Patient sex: F
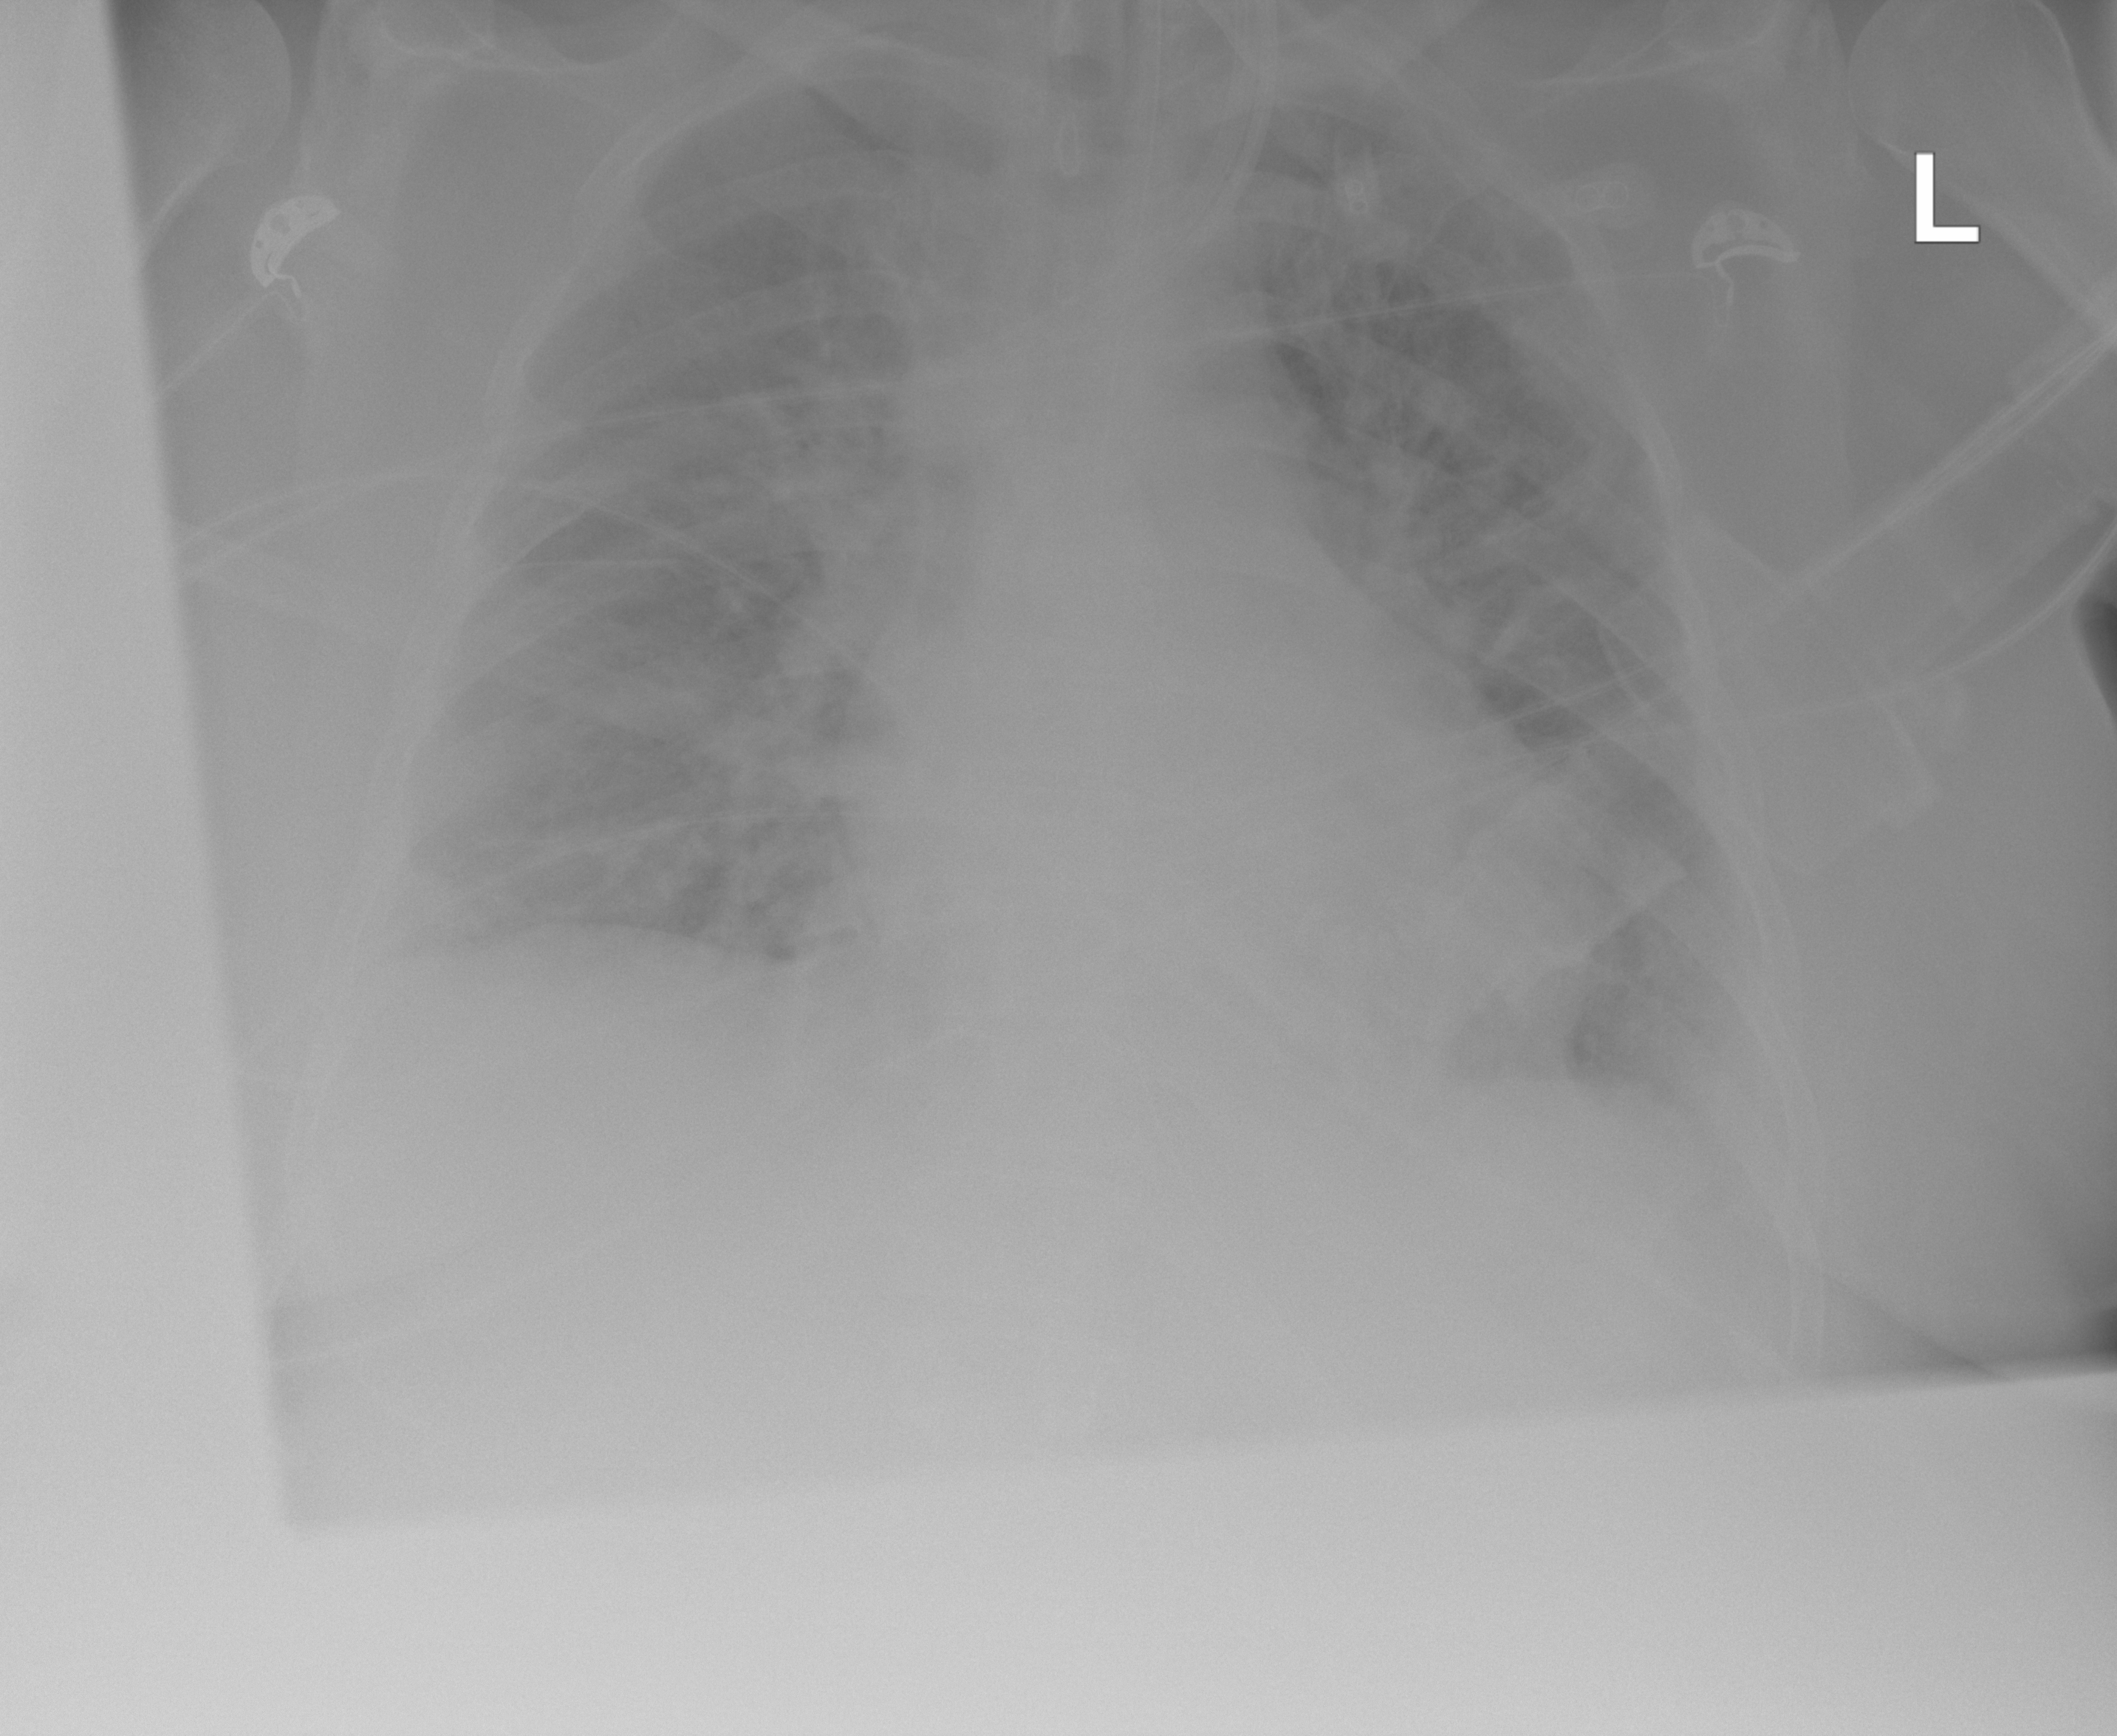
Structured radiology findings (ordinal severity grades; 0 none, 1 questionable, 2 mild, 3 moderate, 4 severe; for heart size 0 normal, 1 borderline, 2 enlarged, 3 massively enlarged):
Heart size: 2
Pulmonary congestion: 2
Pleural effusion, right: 0
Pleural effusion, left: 2
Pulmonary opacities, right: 2
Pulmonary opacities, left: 2
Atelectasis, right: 3
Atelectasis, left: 3